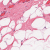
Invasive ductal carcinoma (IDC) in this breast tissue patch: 0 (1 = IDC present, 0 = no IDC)